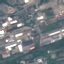
Land use / land cover: Industrial